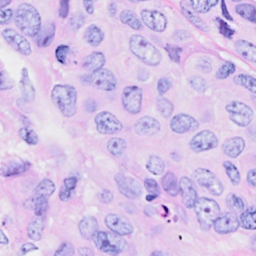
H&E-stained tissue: Breast